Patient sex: M
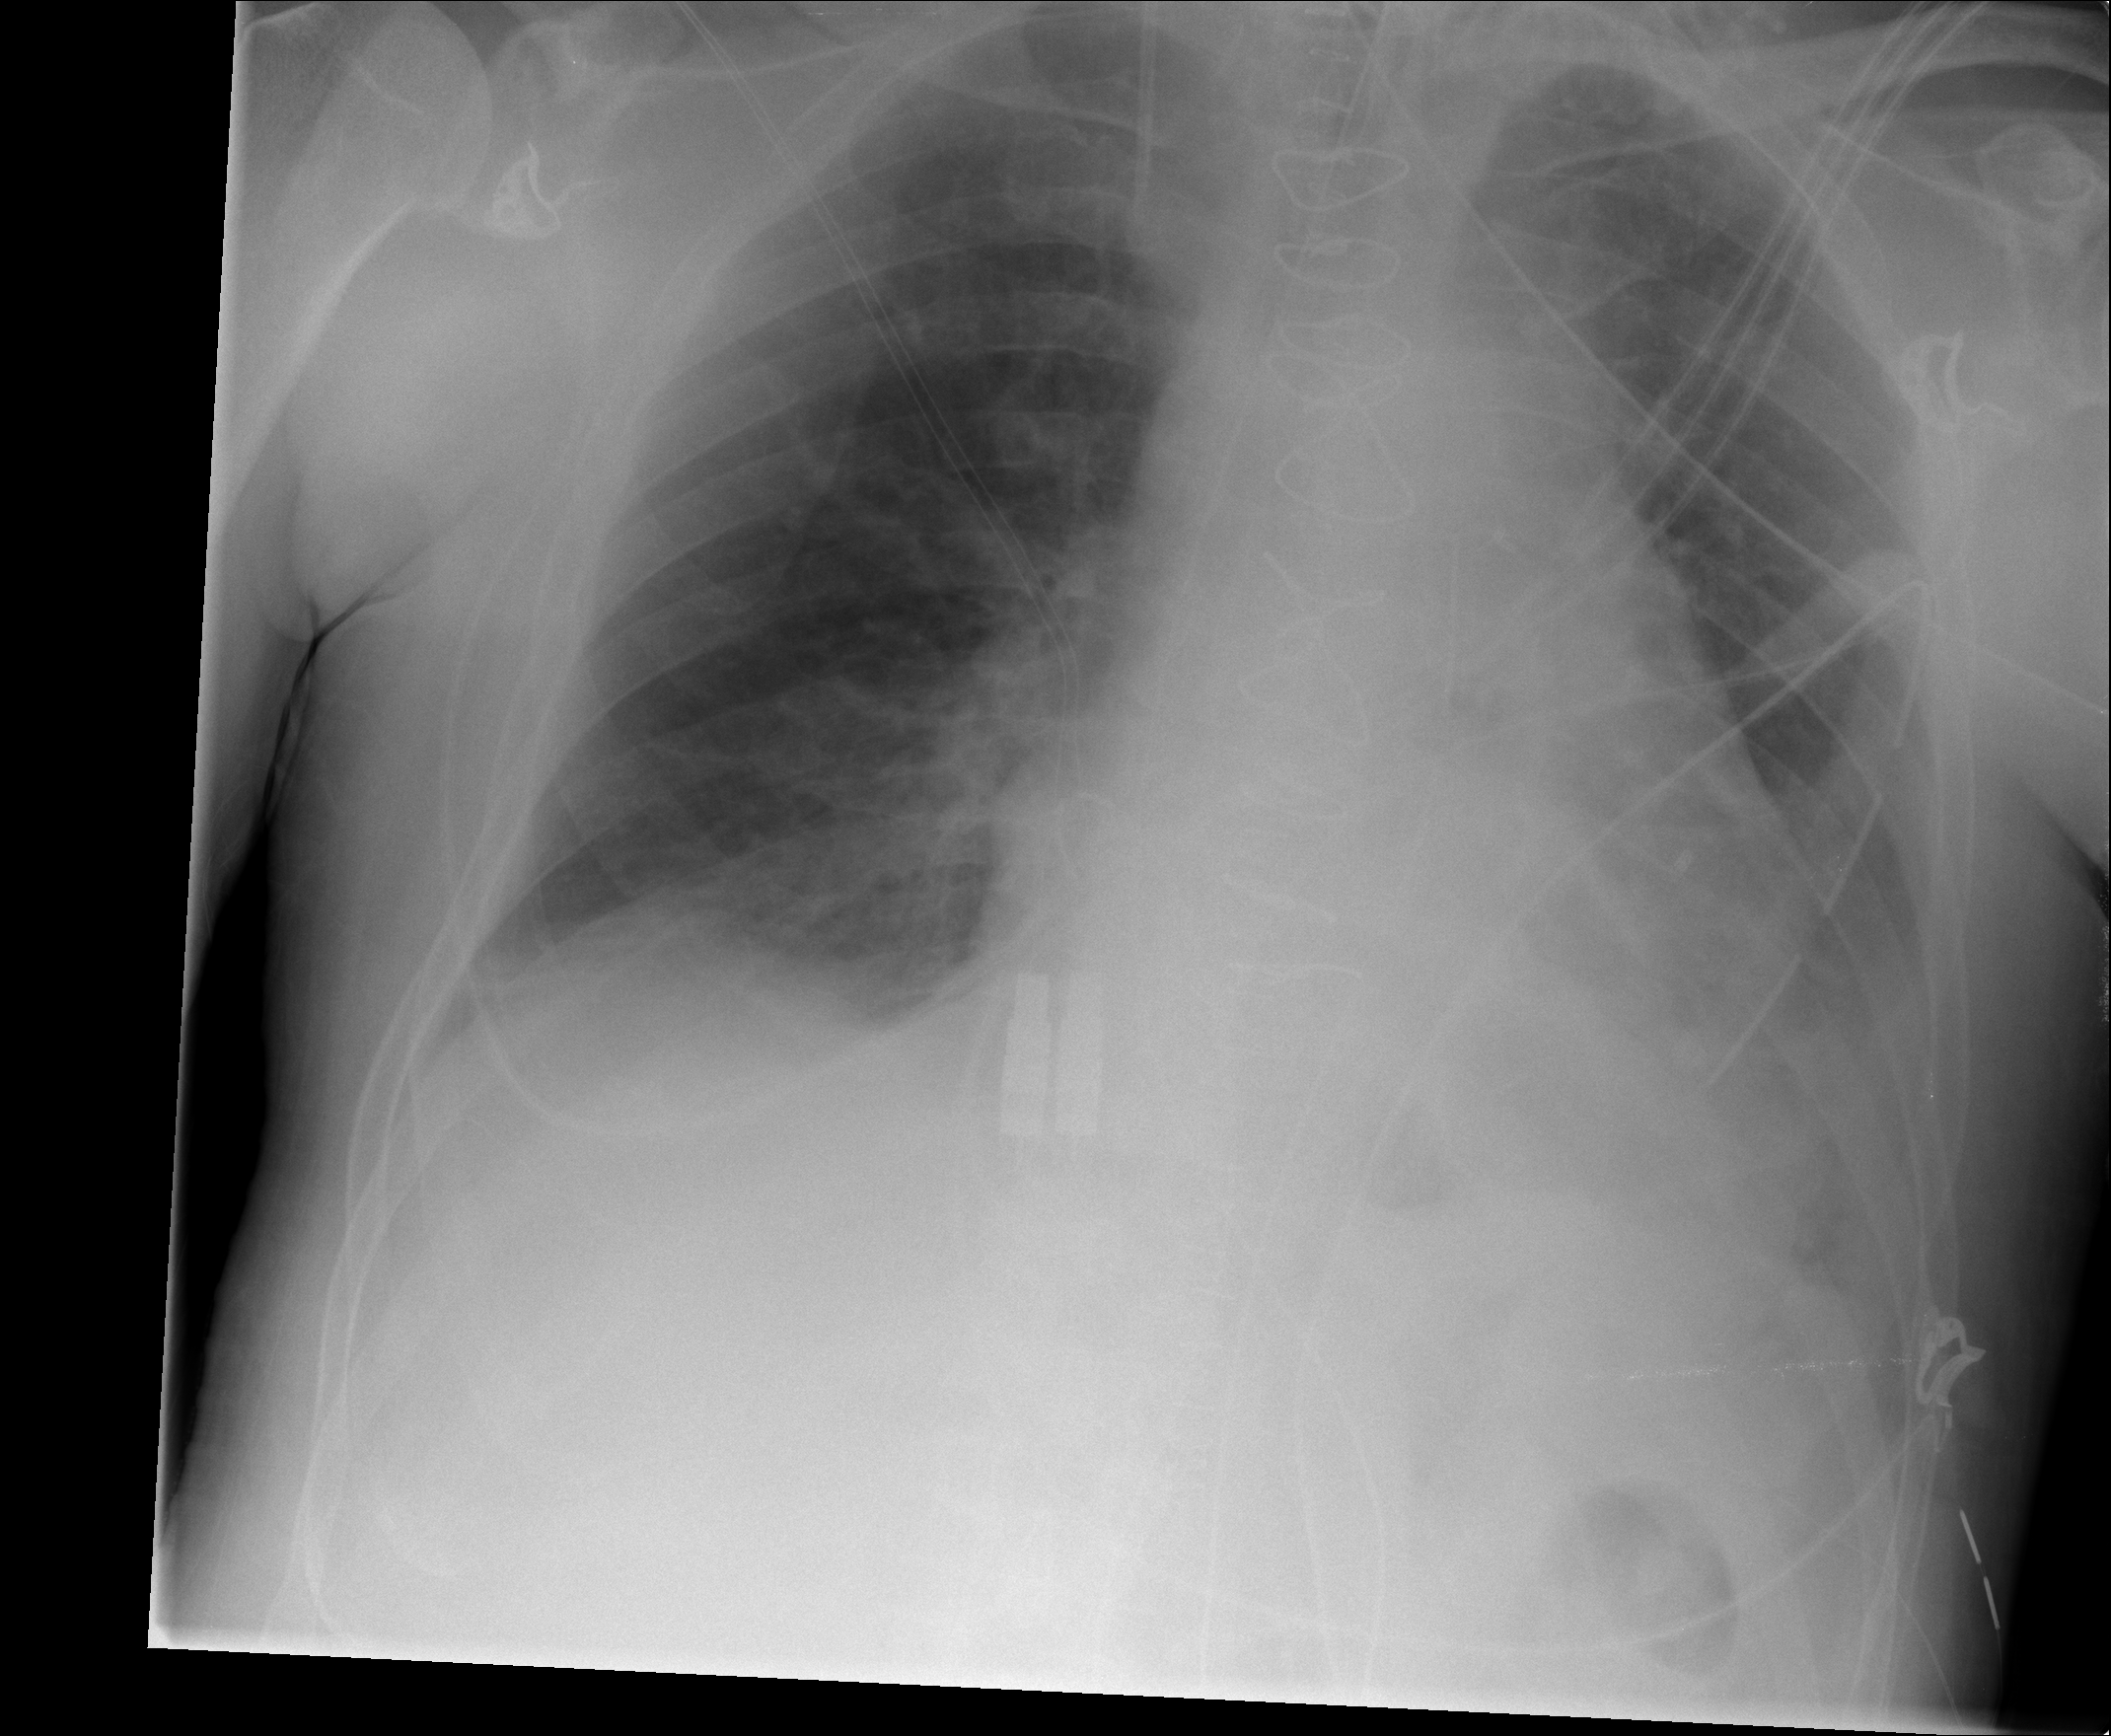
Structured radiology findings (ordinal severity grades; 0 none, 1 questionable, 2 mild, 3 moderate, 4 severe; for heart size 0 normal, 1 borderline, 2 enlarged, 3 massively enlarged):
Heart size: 0
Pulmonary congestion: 0
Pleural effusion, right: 0
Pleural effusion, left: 1
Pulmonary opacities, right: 0
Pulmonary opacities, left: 0
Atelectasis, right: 0
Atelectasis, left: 0